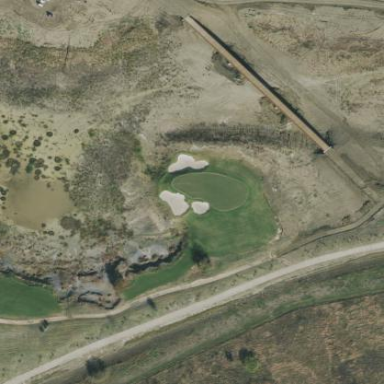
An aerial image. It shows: Golf tee.